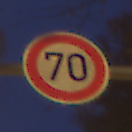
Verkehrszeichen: Geschwindigkeit70
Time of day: Night
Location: Outdoor (Urban)
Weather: Clear
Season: NotSpecified
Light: Artificial